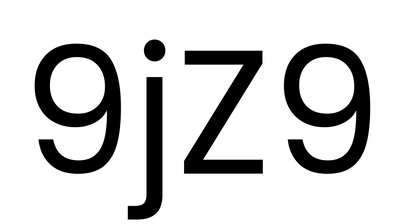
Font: Poppins-Regular